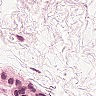
Metastatic tissue present: no